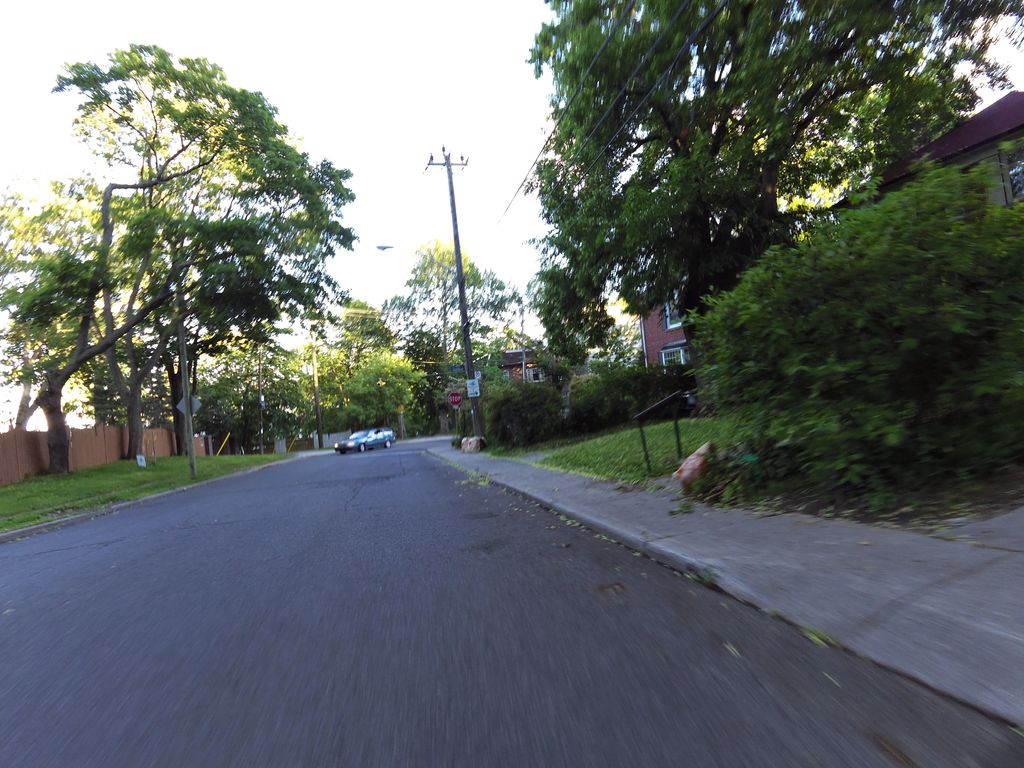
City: toronto